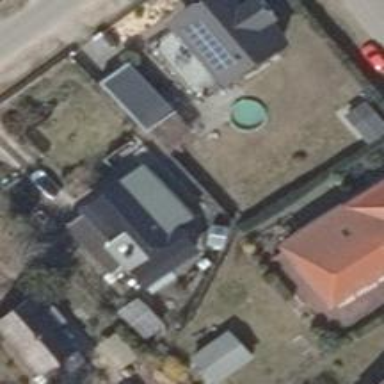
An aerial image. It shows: Detached building with gabled roof.